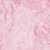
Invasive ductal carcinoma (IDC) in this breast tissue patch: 0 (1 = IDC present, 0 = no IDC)